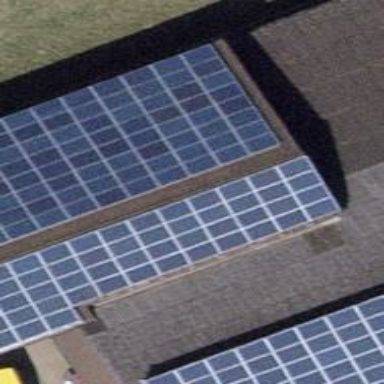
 consisting of solar photovoltaic panels."